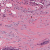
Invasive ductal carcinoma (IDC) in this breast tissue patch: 1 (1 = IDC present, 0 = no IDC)